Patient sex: M
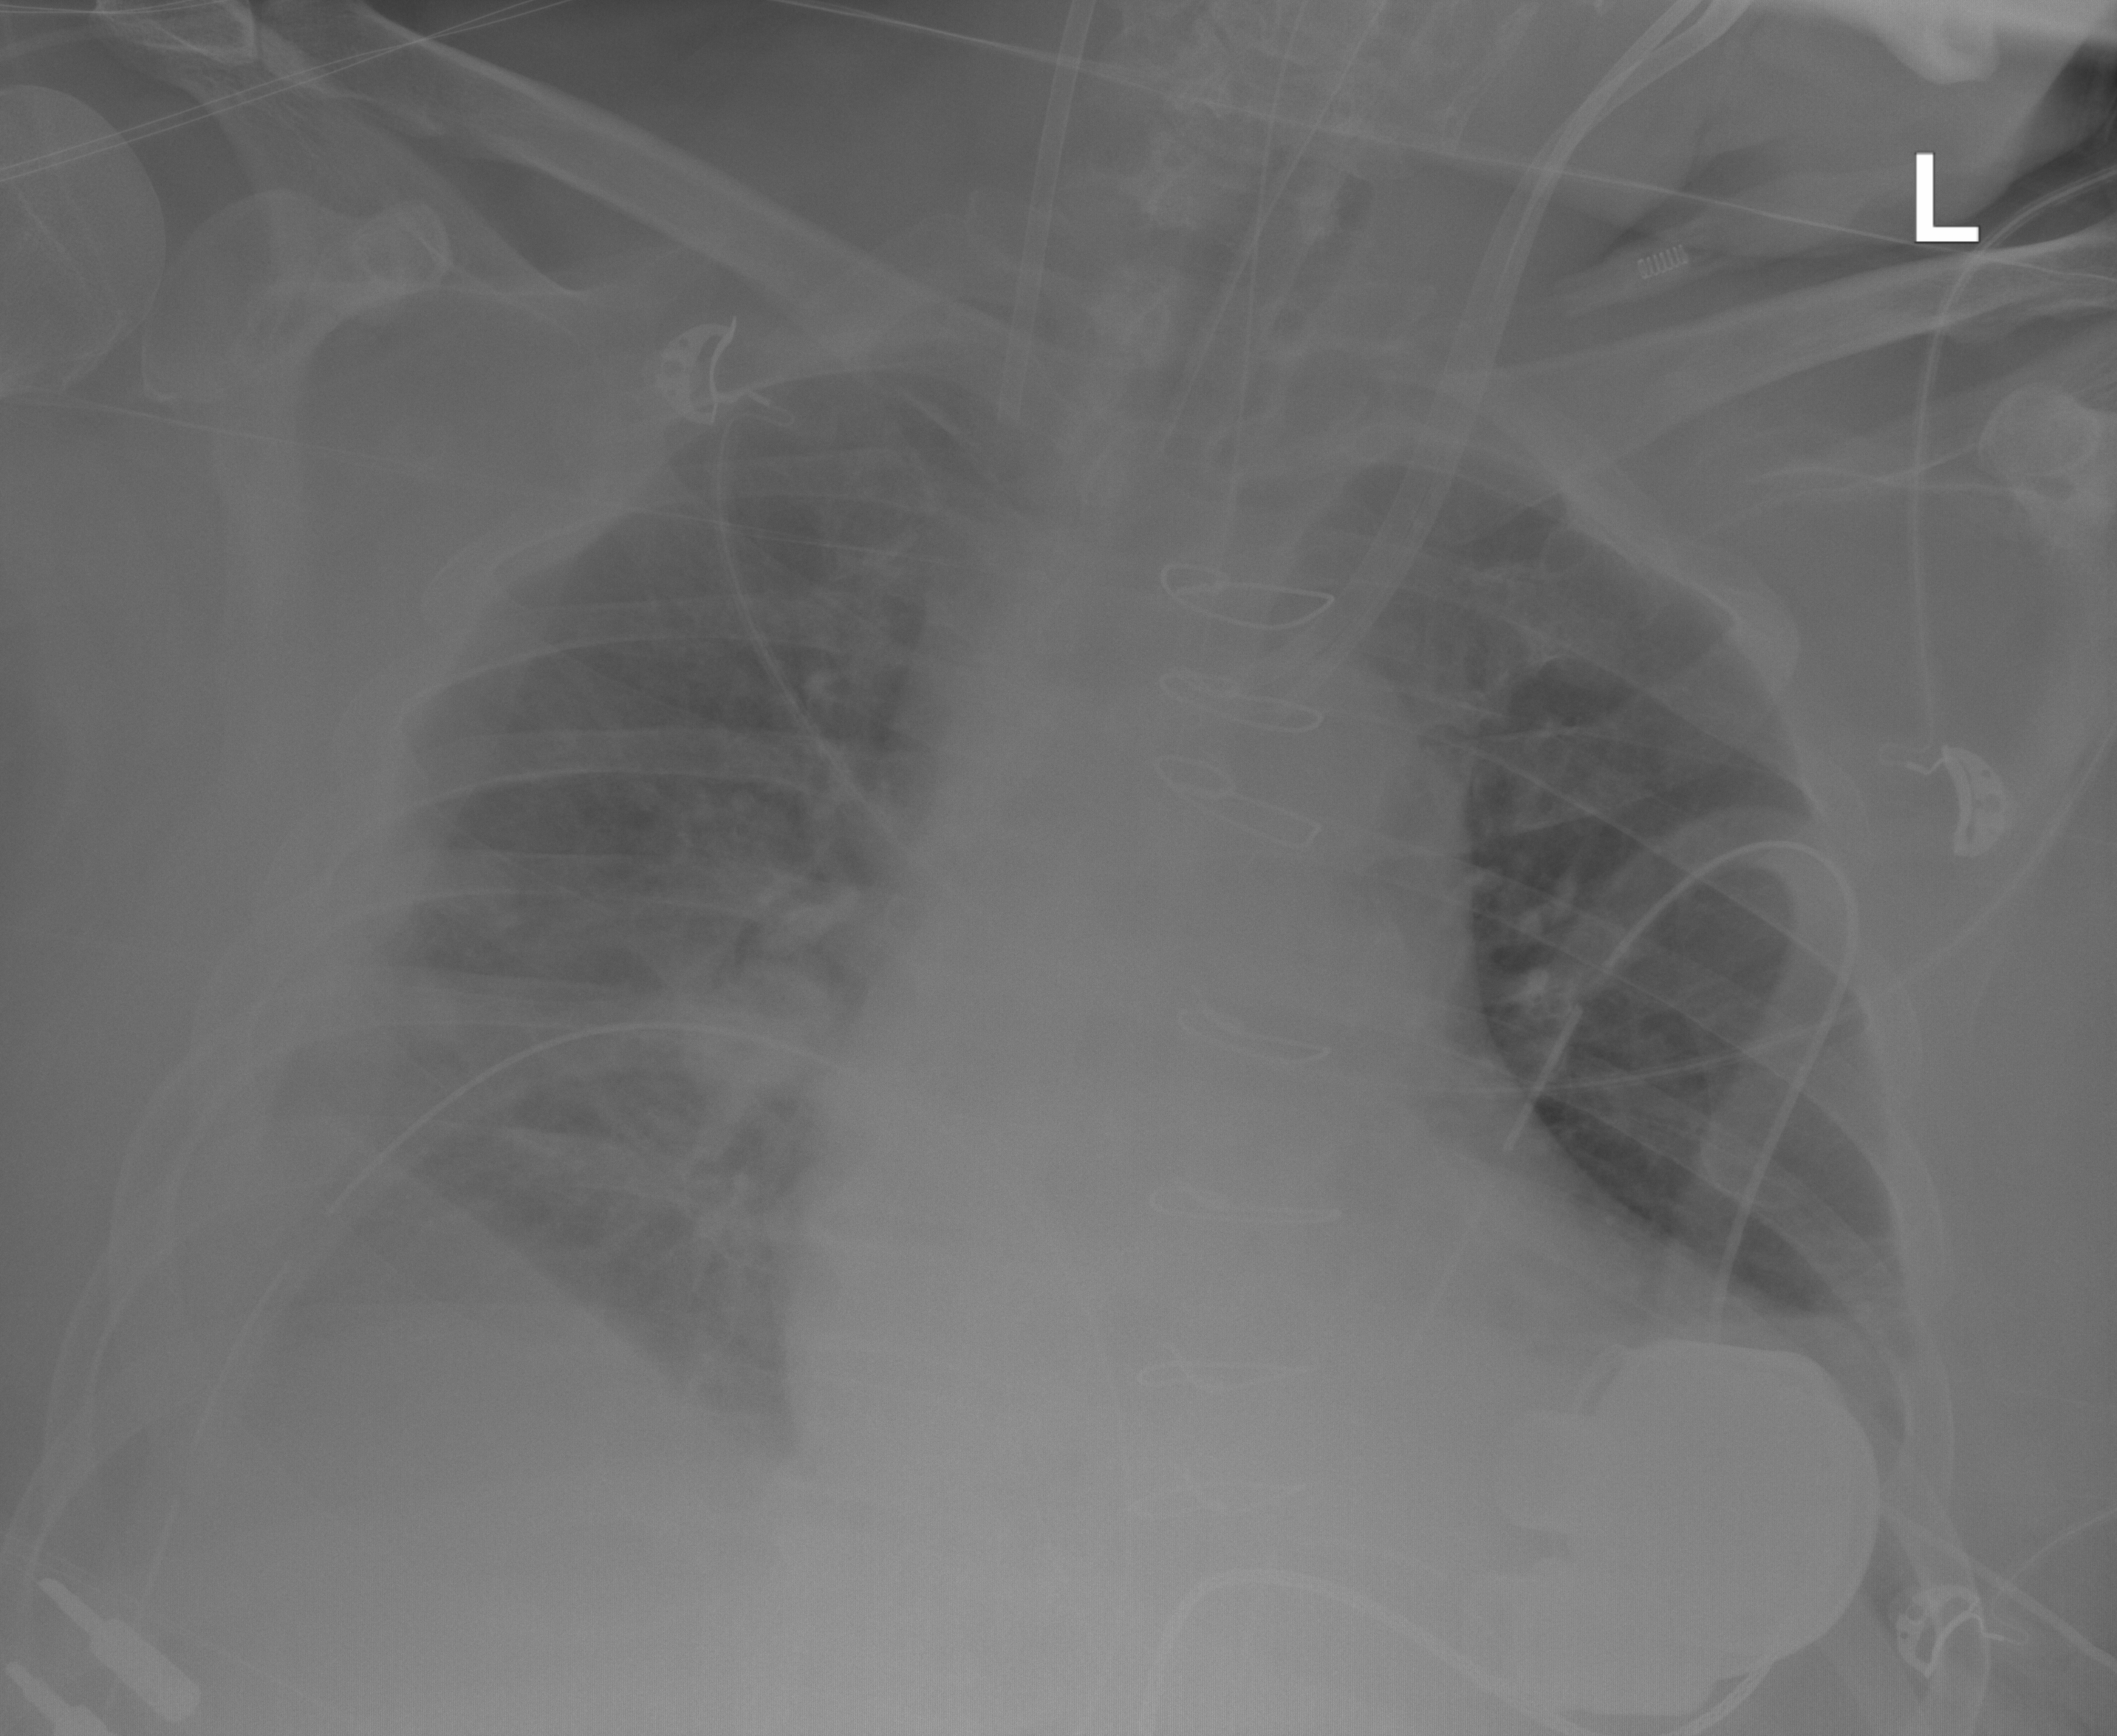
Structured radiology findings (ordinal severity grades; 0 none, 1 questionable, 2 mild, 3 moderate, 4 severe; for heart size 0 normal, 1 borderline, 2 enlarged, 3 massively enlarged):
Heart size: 2
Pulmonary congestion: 1
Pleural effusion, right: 3
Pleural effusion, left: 0
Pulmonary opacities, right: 2
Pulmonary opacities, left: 0
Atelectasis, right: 2
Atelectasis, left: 0